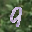
Label: 9